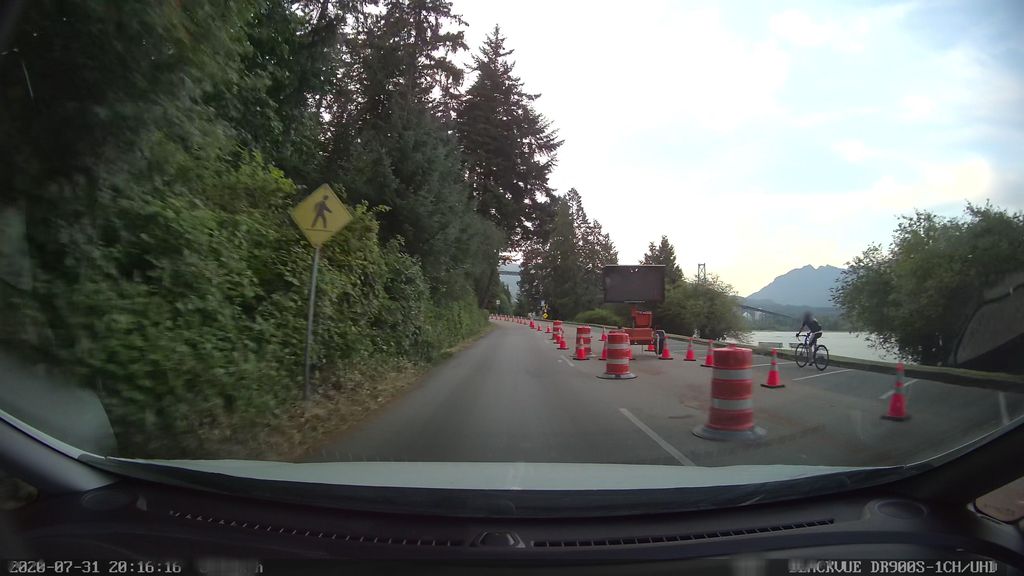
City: vancouver